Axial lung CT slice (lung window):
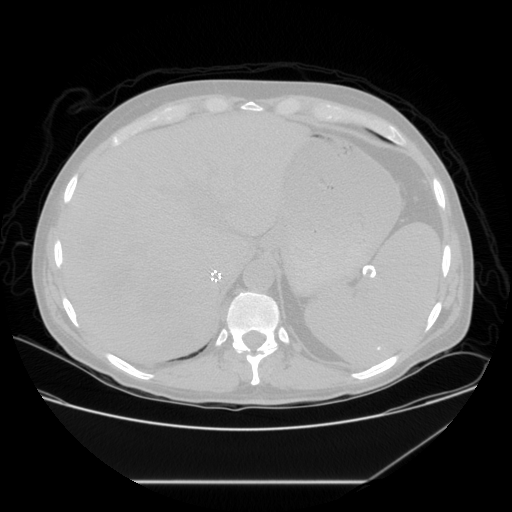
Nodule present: no